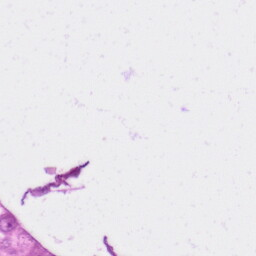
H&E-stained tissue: Skin